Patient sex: M
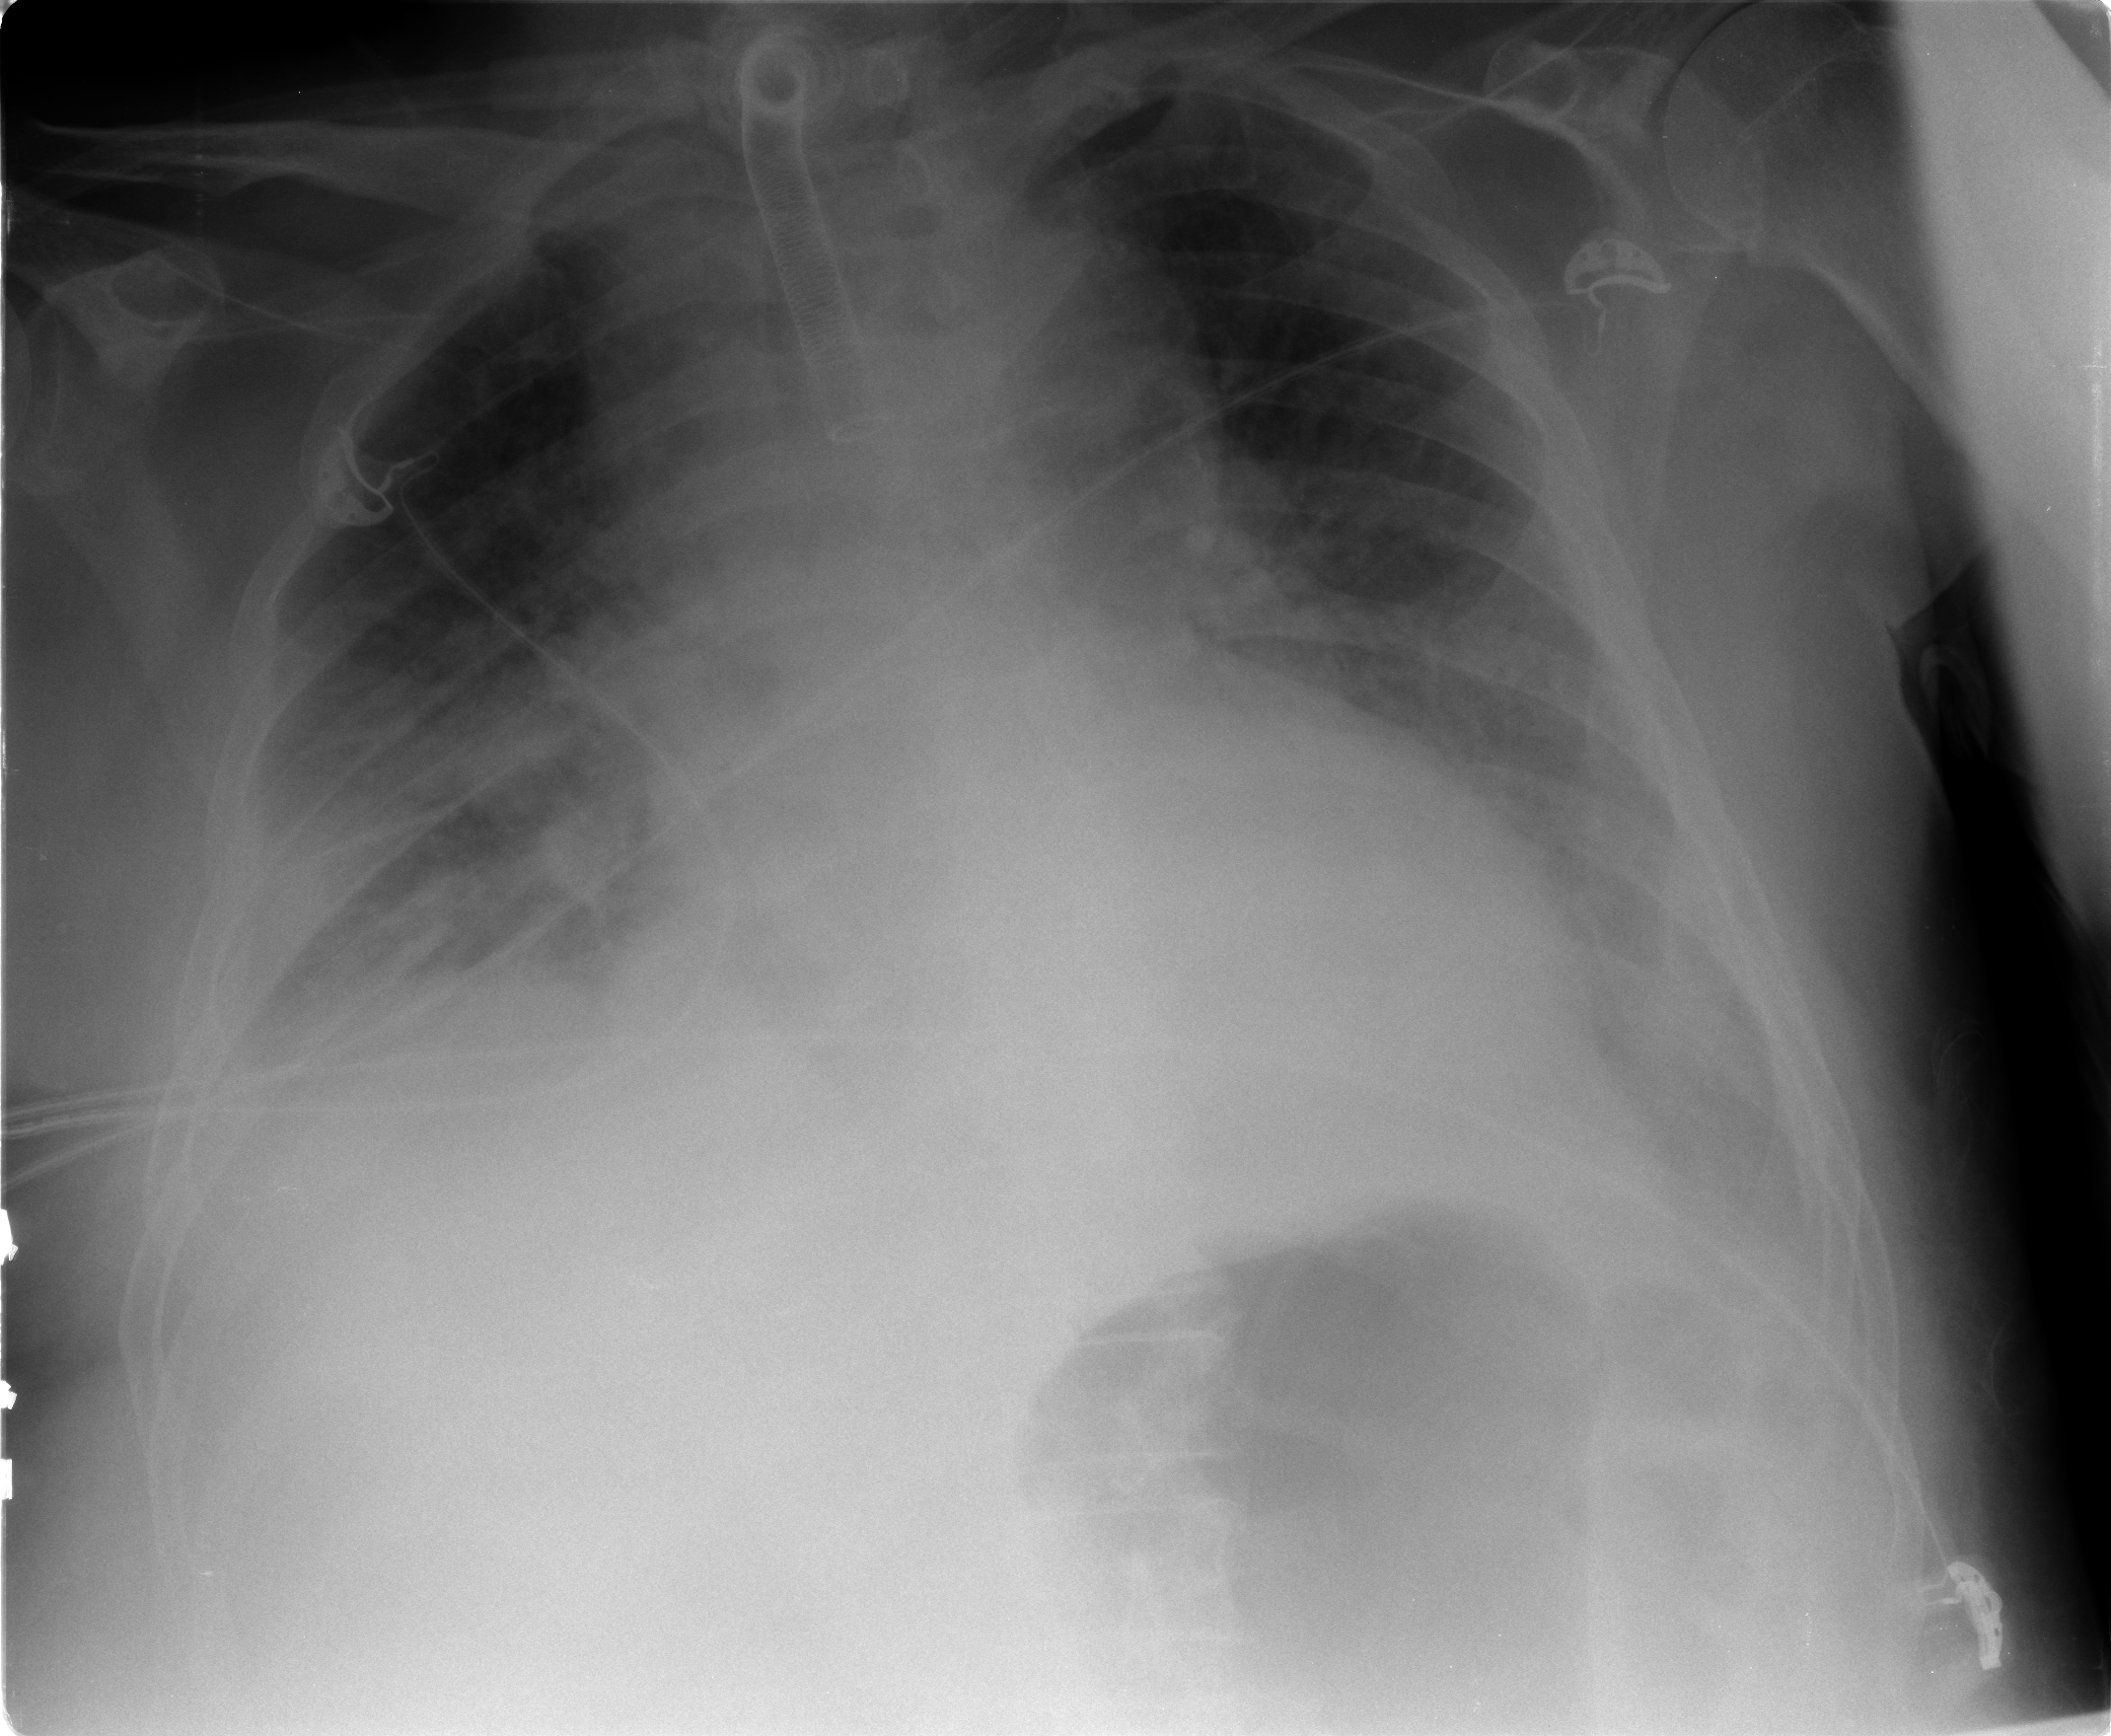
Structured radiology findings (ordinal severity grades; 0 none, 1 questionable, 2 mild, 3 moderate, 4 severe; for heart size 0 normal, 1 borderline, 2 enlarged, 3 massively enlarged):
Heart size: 2
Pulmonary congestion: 2
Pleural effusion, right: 1
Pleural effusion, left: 2
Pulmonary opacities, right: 2
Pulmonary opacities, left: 0
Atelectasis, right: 2
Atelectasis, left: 2